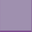
Piece: xx